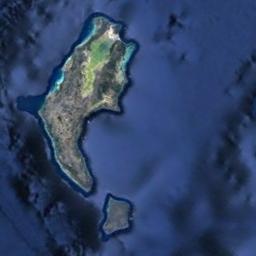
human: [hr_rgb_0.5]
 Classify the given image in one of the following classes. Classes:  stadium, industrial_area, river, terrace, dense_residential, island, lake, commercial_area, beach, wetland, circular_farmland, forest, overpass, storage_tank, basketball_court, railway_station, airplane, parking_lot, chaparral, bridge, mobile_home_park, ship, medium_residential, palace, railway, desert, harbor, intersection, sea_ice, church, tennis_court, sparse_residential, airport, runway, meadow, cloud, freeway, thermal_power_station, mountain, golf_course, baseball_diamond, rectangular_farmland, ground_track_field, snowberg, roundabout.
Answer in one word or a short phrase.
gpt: island